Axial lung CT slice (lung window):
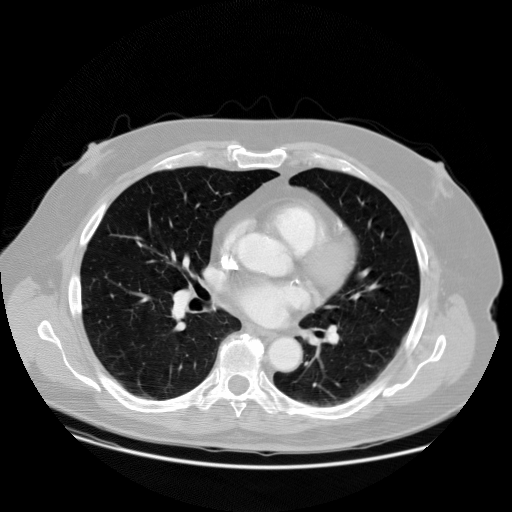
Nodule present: no